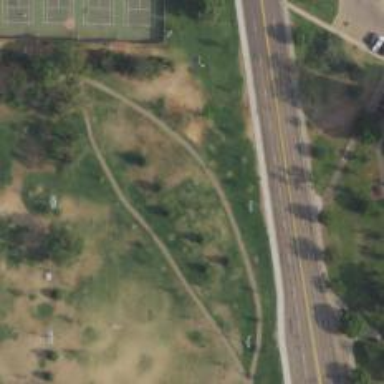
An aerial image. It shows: Disc golf hole.